Question: Please have a look at the following code
'''
<RelativeLayout xmlns:android="http://schemas.android.com/apk/res/android"
xmlns:tools="http://schemas.android.com/tools"
android:layout_width="match_parent"
android:layout_height="match_parent"
tools:context=".Form" >
<ImageView
android:id="@+id/logo"
android:layout_width="fill_parent"
android:layout_height="wrap_content"
android:layout_alignParentTop="true"
android:layout_centerHorizontal="true"
android:src="@drawable/logo" />
<TextView
android:id="@+id/title"
android:layout_width="wrap_content"
android:layout_height="wrap_content"
android:layout_below="@+id/logo"
android:layout_marginTop="10dp"
android:text="@string/title" />
<ListView
android:id="@+id/list"
android:layout_width="match_parent"
android:layout_height="wrap_content"
android:layout_below="@+id/title"
android:layout_marginTop="10dp"
/>
</RelativeLayout>
'''
'''
<?xml version="1.0" encoding="utf-8"?>
<LinearLayout xmlns:android="http://schemas.android.com/apk/res/android"
android:layout_width="match_parent"
android:layout_height="match_parent"
android:orientation="horizontal" >
<ImageView
android:id="@+id/listImage"
android:layout_width="50dp"
android:layout_height="50dp"
android:src="@drawable/star" />
<TextView
android:id="@+id/listText"
android:layout_width="wrap_content"
android:layout_height="wrap_content"
android:paddingLeft="5dp"
android:paddingTop="10dp"
android:text="Large Text"
android:textAppearance="?android:attr/textAppearanceLarge" />
</LinearLayout>
'''
'''
package com.example.callmanager;
import android.os.Bundle;
import android.app.Activity;
import android.content.Context;
import android.view.LayoutInflater;
import android.view.Menu;
import android.view.View;
import android.view.ViewGroup;
import android.widget.ArrayAdapter;
import android.widget.ImageView;
import android.widget.ListView;
import android.widget.TextView;
public class Form extends Activity {
@Override
protected void onCreate(Bundle savedInstanceState) {
super.onCreate(savedInstanceState);
setContentView(R.layout.activity_form);
ListView lv = (ListView)findViewById(android.R.id.list);
String arr[] = getResources().getStringArray(R.array.branch_list);
lv.setAdapter(new MyAdapter(this,android.R.layout.simple_list_item_1,R.id.listText,arr));
}
@Override
public boolean onCreateOptionsMenu(Menu menu) {
// Inflate the menu; this adds items to the action bar if it is present.
getMenuInflater().inflate(R.menu.activity_form, menu);
return true;
}
private class MyAdapter extends ArrayAdapter
{
public MyAdapter(Context context, int resource, int textViewResourceId,
Object[] objects) {
super(context, resource, textViewResourceId, objects);
// TODO Auto-generated constructor stub
}
@Override
public View getView(int position, View contentView, ViewGroup parent)
{
LayoutInflater inflater = (LayoutInflater)getSystemService(LAYOUT_INFLATER_SERVICE);
View view = inflater.inflate(R.layout.list_layout, parent,false);
TextView tv = (TextView)findViewById(R.id.listText);
ImageView iv = (ImageView)findViewById(R.id.listImage);
String arr[] = getResources().getStringArray(R.array.branch_list);
tv.setText(arr[position]);
if(arr[position].equals("Anuradhapura"))
iv.setImageResource(R.drawable.star);
return view;
}
}
}
'''
'''
<?xml version="1.0" encoding="utf-8"?>
<resources>
<string name="app_name">Esoft Call Manager</string>
<string name="hello_world">Hello world!</string>
<string name="menu_settings">Settings</string>
<string name="title"><b>Select a Branch To Call</b></string>
<string-array name="branch_list">
<item>Anuradhapura</item>
<item>Avissawella</item>
</string-array>
</resources>
'''
When I run this code, I get the ''NullPointException''. I am adding the complete log file here
'''
02-08 21:04:01.463: D/dalvikvm(490): GC_EXTERNAL_ALLOC freed 43K, 53% free 2551K/5379K, external 1949K/2137K, paused 82ms
02-08 21:04:01.713: D/AndroidRuntime(490): Shutting down VM
02-08 21:04:01.713: W/dalvikvm(490): threadid=1: thread exiting with uncaught exception (group=0x40015560)
02-08 21:04:01.733: E/AndroidRuntime(490): FATAL EXCEPTION: main
02-08 21:04:01.733: E/AndroidRuntime(490): java.lang.RuntimeException: Unable to start activity ComponentInfo{com.example.callmanager/com.example.callmanager.Form}: java.lang.NullPointerException
02-08 21:04:01.733: E/AndroidRuntime(490): at android.app.ActivityThread.performLaunchActivity(ActivityThread.java:1647)
02-08 21:04:01.733: E/AndroidRuntime(490): at android.app.ActivityThread.handleLaunchActivity(ActivityThread.java:1663)
02-08 21:04:01.733: E/AndroidRuntime(490): at android.app.ActivityThread.access$1500(ActivityThread.java:117)
02-08 21:04:01.733: E/AndroidRuntime(490): at android.app.ActivityThread$H.handleMessage(ActivityThread.java:931)
02-08 21:04:01.733: E/AndroidRuntime(490): at android.os.Handler.dispatchMessage(Handler.java:99)
02-08 21:04:01.733: E/AndroidRuntime(490): at android.os.Looper.loop(Looper.java:123)
02-08 21:04:01.733: E/AndroidRuntime(490): at android.app.ActivityThread.main(ActivityThread.java:3683)
02-08 21:04:01.733: E/AndroidRuntime(490): at java.lang.reflect.Method.invokeNative(Native Method)
02-08 21:04:01.733: E/AndroidRuntime(490): at java.lang.reflect.Method.invoke(Method.java:507)
02-08 21:04:01.733: E/AndroidRuntime(490): at com.android.internal.os.ZygoteInit$MethodAndArgsCaller.run(ZygoteInit.java:839)
02-08 21:04:01.733: E/AndroidRuntime(490): at com.android.internal.os.ZygoteInit.main(ZygoteInit.java:597)
02-08 21:04:01.733: E/AndroidRuntime(490): at dalvik.system.NativeStart.main(Native Method)
02-08 21:04:01.733: E/AndroidRuntime(490): Caused by: java.lang.NullPointerException
02-08 21:04:01.733: E/AndroidRuntime(490): at com.example.esoftcallmanager.Form.onCreate(Form.java:24)
02-08 21:04:01.733: E/AndroidRuntime(490): at android.app.Instrumentation.callActivityOnCreate(Instrumentation.java:1047)
02-08 21:04:01.733: E/AndroidRuntime(490): at android.app.ActivityThread.performLaunchActivity(ActivityThread.java:1611)
02-08 21:04:01.733: E/AndroidRuntime(490): ... 11 more
'''
I am adding the folder structure below if it helps

Why I am getting this error? How to solve this? Please help!
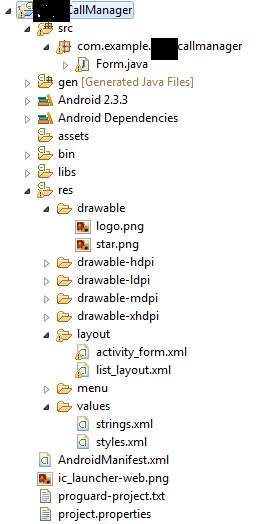
Answer: I managed to solve this by my self. Following edits were required.
The "id" of the 'ListView' should be
'''
android:id="@android:id/list"
'''
It should call the 'ListView' in this way
'''
ListView lv = (ListView) findViewById(android.R.id.list);
'''
Inside 'getView()', the initialization of the 'TextView' and 'ImageView' should be like this
'''
TextView tv = (TextView) view.findViewById(R.id.listText);
ImageView iv = (ImageView) view.findViewById(R.id.listImage);
'''
Note the 'view.findViewById()' part.